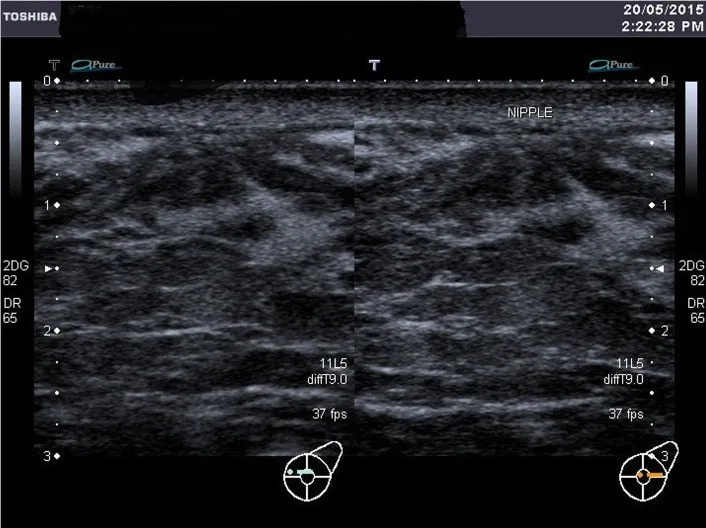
Ultrasound: Left breast.
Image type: radiology (ultrasound)